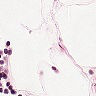
Metastatic tissue present: no